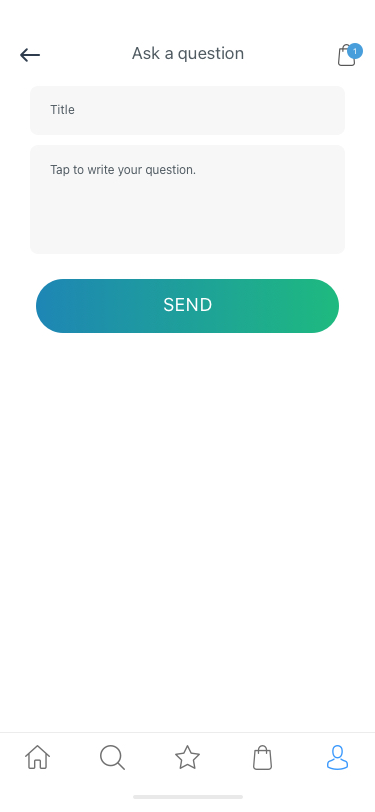
Text in this UI design:
SEND
Tap to write your question.
Title
1
Ask a question